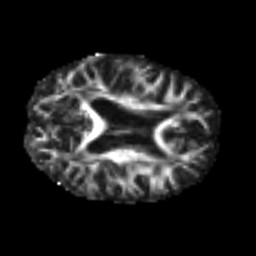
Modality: FA
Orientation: axial
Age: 61
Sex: female
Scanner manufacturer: siemens
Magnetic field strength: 3 T
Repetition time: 4.987 s
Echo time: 0.0792 s